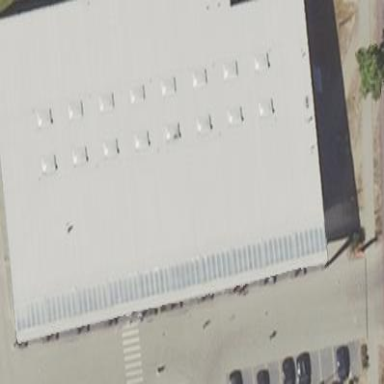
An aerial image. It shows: Supermarket located in building.